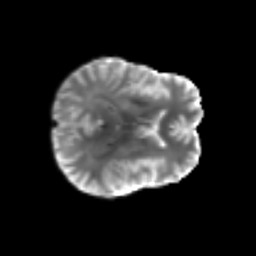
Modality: T2w
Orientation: axial
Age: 49
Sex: male
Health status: ill
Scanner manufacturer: siemens
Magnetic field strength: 3 T
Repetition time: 8.7 s
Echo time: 0.11 s